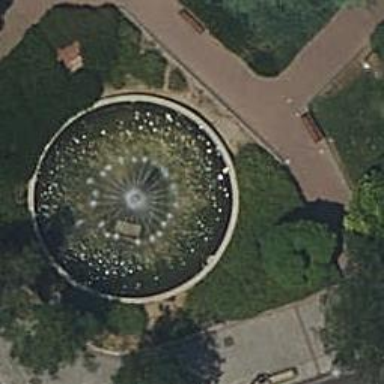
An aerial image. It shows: Beautiful fountain.